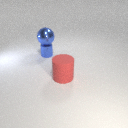
small blue metal cylinder below large blue metal sphere